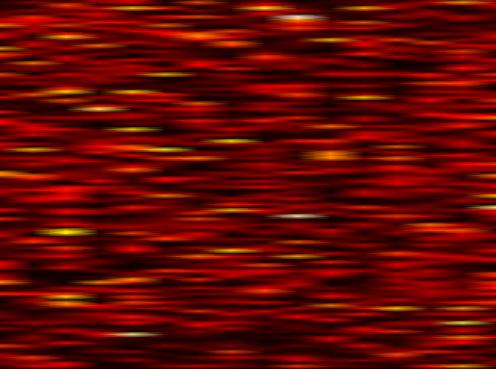
Label: WOLA